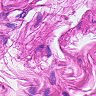
Metastatic tissue present: no